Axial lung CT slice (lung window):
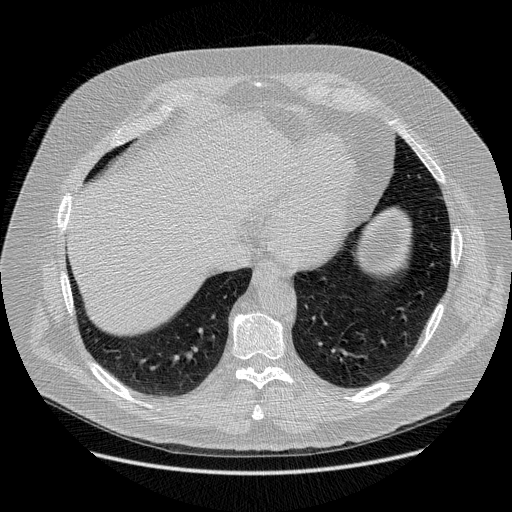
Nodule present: no